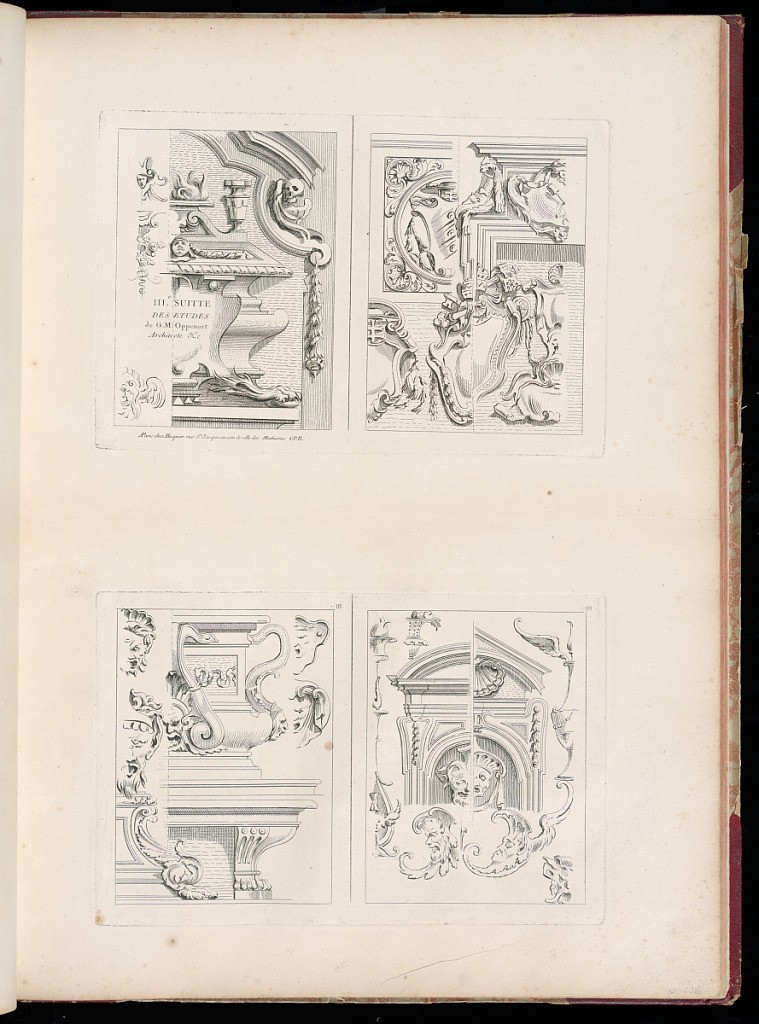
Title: Title Page
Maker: Gilles-Marie Oppenord, French, 1672–1742
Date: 1749-1761
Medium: Etching and engraving on laid paper
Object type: Bound print
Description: Page printed with two plates (each divided into two) depicting architecture fragments, including grotesques, cartouches, mascarons, cornices, and pediments. The plate on the upper left also functions as the title page. The bottom plate is numbered; neither plate is signed.